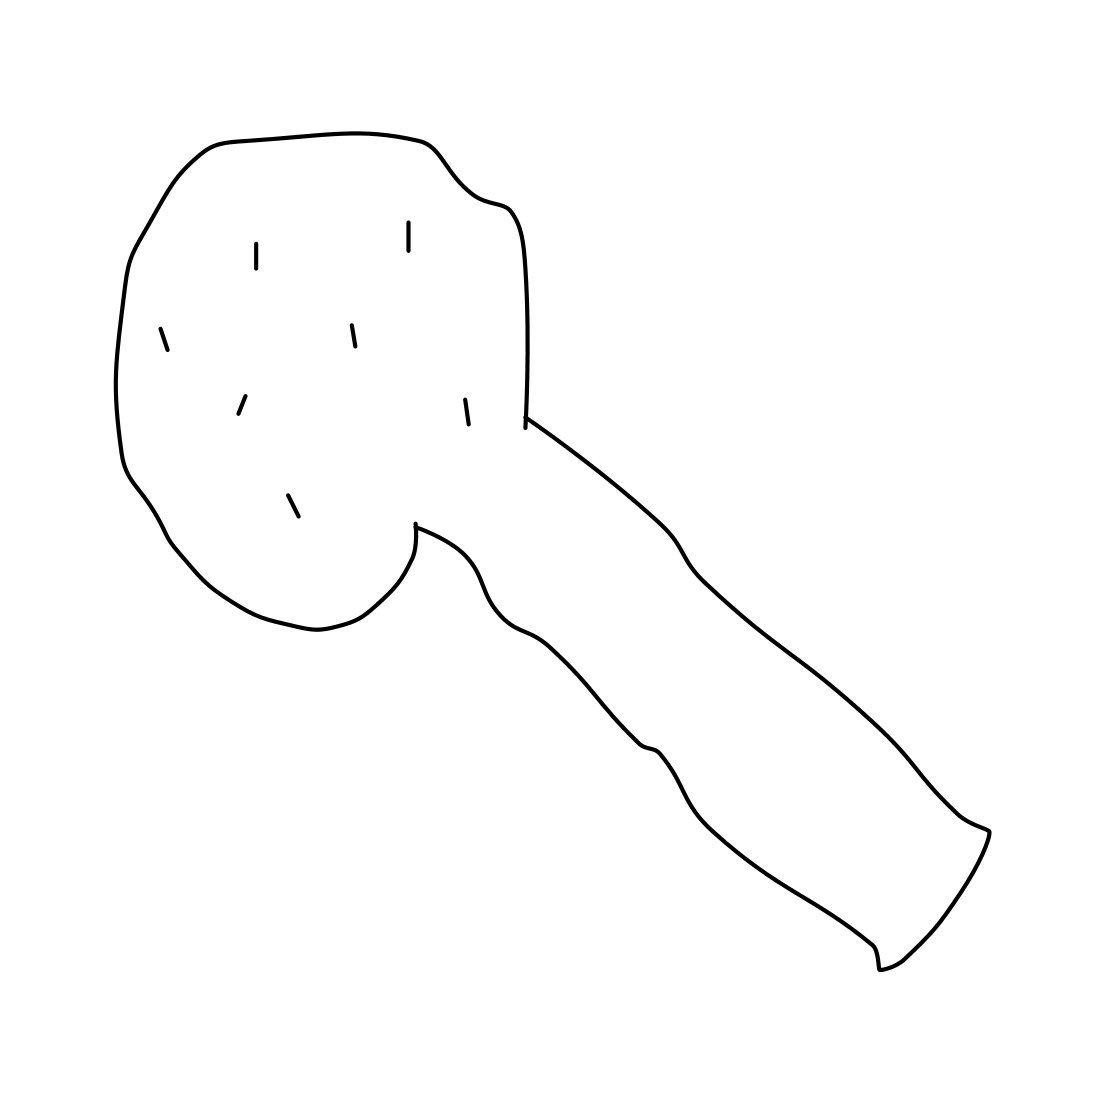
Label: microphone